Question: I need to use basic functionality of the 'MaskedTextBox'. I can get use of the 5 digit mask but there are few things that I want to change. Right now the box is looking like this:

and there are two thing I don't like. First - the 'Prompt char' which is undersoce '_'. I deleted the field value in order to leave it empty (as I would like it to appear) but this gives an error - 'The property value is invalid'. So is there a way to get rid of these underscores? And second - I use this value for one of my entity properties which is of integer type so I make a convertion :
'''
if (txtNumOfAreas.Text != "")
{
string temp = txtNumOfAreas.Text;
bool result = Int32.TryParse(temp, out convertValue);
if (result)
{
entity.AreasCnt = convertValue;
}
else
{
MessageBox.Show(Resources.ERROR_SAVE, "Error", MessageBoxButtons.OK, MessageBoxIcon.Error);
return false;
}
}
else
{
entity.AreasCnt = null;
}
'''
which works fine unless someone decides to make experiments and insert something like '_1__5_' then the conversion fails, but at first place I would like to make possible to write the digits only one after another. So is this possible too?
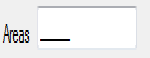
Answer: It looks like your MaskedEdit is more trouble than it's worth to deal with your particular range of issues. A better control to use might be the NumericUpDown.
The upside to NumericUpDown:
- - - - - - - - - <URL>